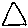
Label: triangle